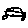
Label: car